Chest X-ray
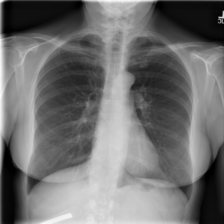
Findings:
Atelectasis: negative
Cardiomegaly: negative
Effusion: negative
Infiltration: negative
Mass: negative
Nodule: negative
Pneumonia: negative
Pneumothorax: negative
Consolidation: negative
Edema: negative
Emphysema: negative
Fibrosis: negative
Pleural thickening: negative
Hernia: negative